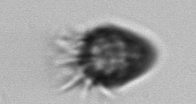
Label: Ciliophora